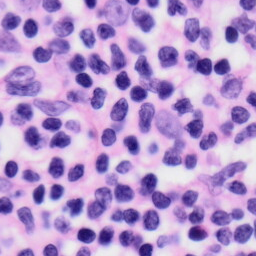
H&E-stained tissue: Skin